Interaction volume radius: 5 \u00c5
Interaction volume height: 10 \u00c5
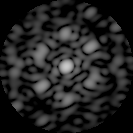
Disorder parameter: 0.4265